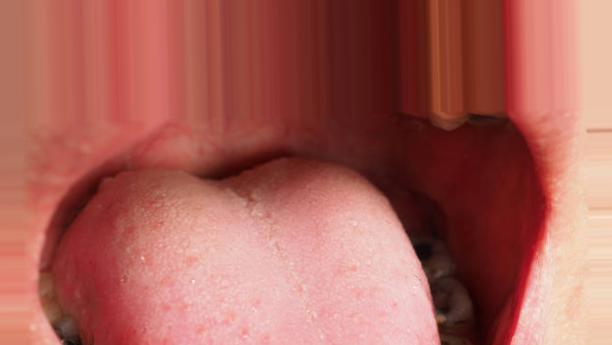
Condition: Caries